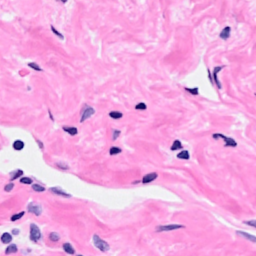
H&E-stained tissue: Breast